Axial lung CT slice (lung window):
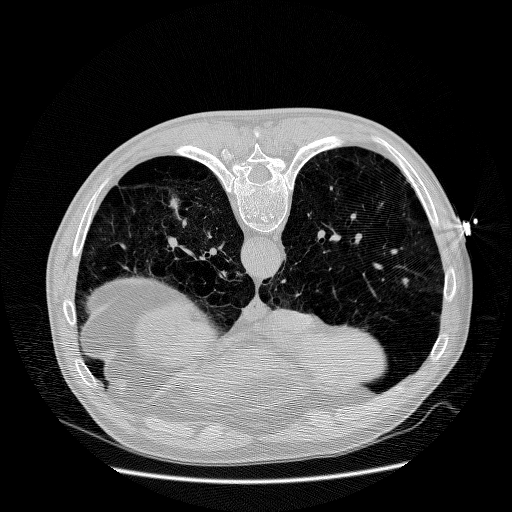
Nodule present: no